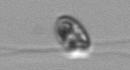
Label: flagellate_morphotype1